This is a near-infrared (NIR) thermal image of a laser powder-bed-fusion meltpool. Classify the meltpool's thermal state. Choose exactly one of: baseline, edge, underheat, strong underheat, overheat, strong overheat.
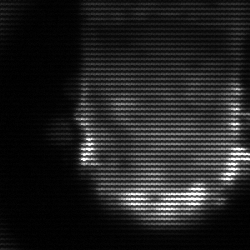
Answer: baseline